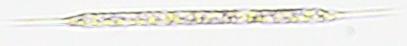
Label: Rhizosolenia